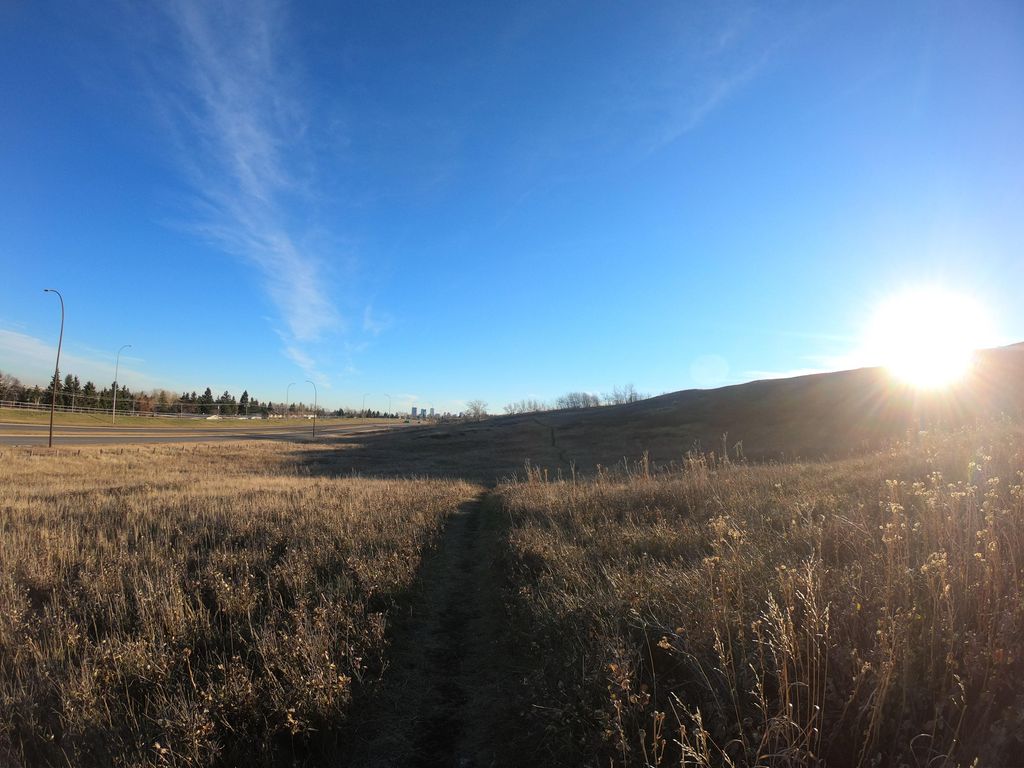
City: calgary